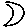
Label: moon